Question: While creating AVD for Wear the <URL> mentions following.
> Although real Android wearables do not provide a keyboard as an input
method, you should keep Hardware keyboard present selected so you can
provide text input on screens where users will instead provide voice
input.

I'm able to pair android phone with wear AVD and swipe through the notification on wear emulator. But not able to use keyboard to type replies for actions like - Gmail's reply.
What is the issue ?
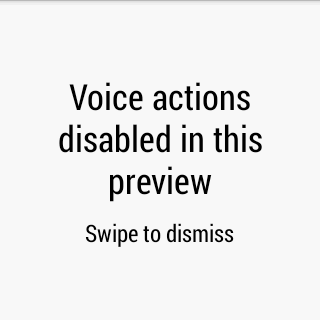
Answer: Since the Gmail app wasn't built for AndroidWear it might not be possible to answer using the emulator.
Using the ElizaChat sample application (included in the preview) it is possible to use the HW keyboard for replies... (Tested)
You can see more details on how to implement on your app here:
<URL>